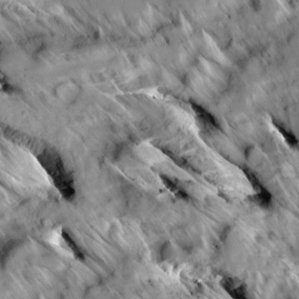
Label: non_frost